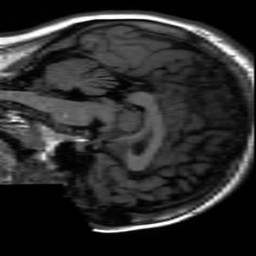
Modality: inplaneT1
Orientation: sagittal
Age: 19
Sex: female
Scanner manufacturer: ge
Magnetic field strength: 3 T
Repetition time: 2.499 s
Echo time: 0.02513 s